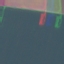
Land use / land cover: AnnualCrop